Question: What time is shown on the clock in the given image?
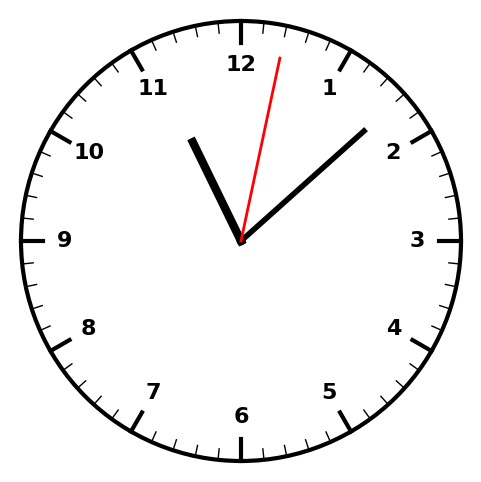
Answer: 11:08:02